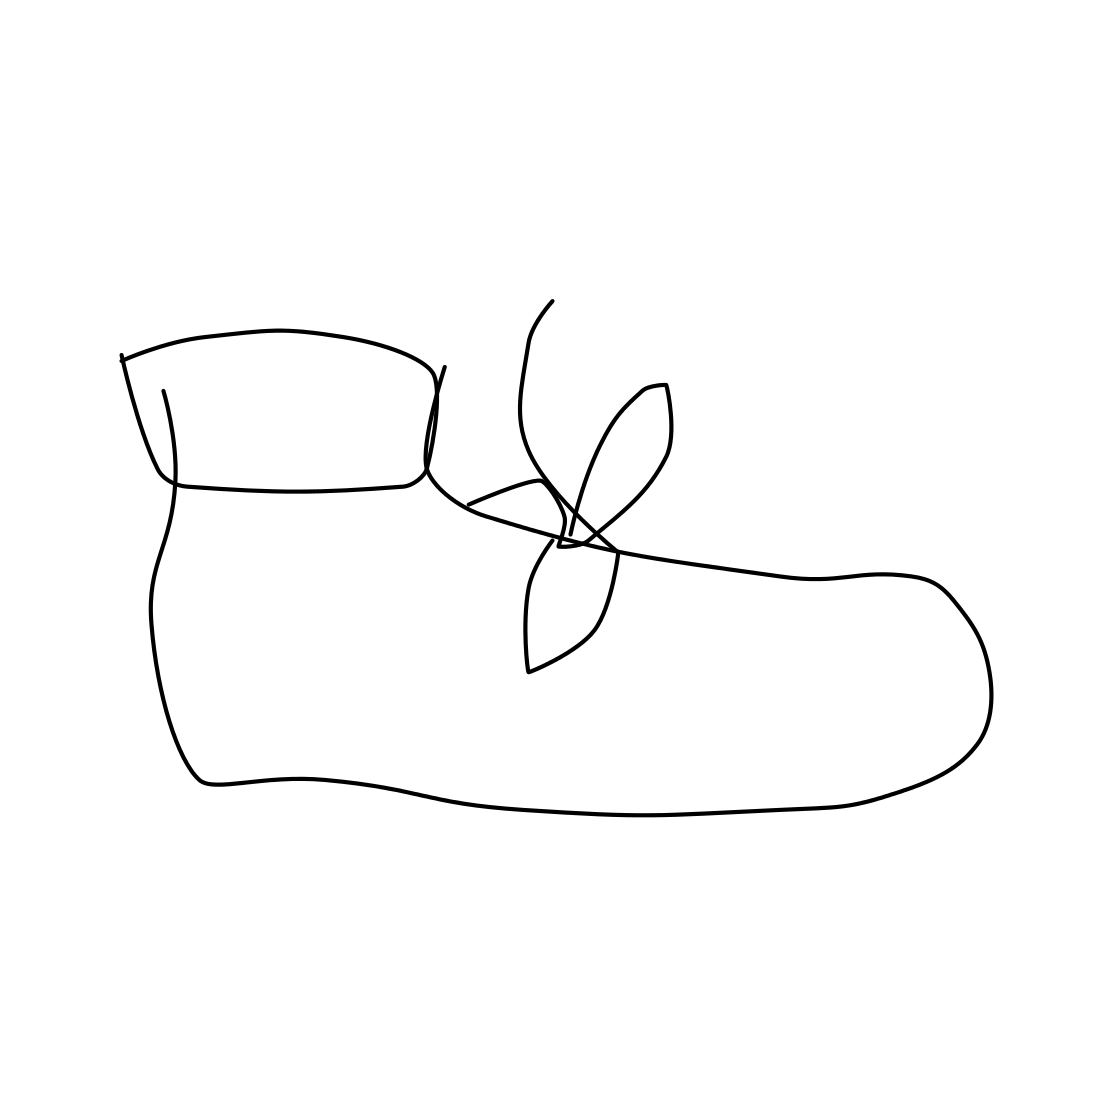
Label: shoe